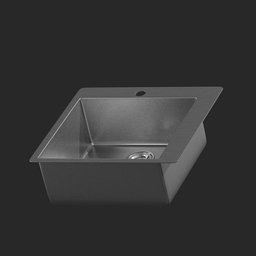
Label: appliances